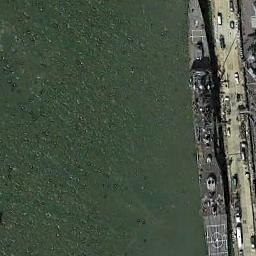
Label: ship